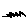
Label: zigzag